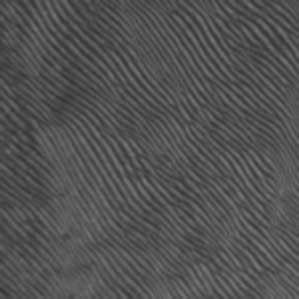
Label: frost